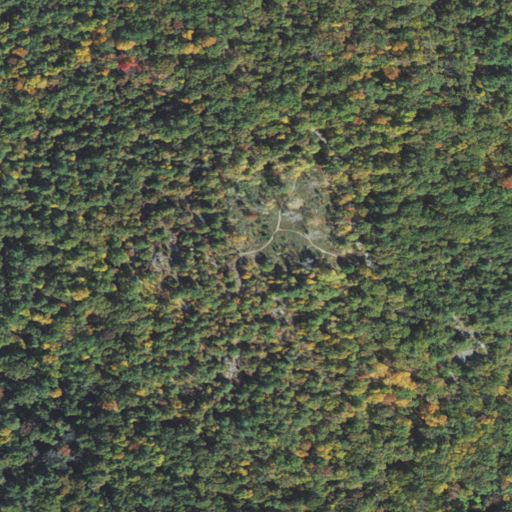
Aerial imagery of mountain in Massachusetts named Winthrop Hill containing deciduous forest, mixed forest, and evergreen forest